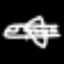
Label: airplane